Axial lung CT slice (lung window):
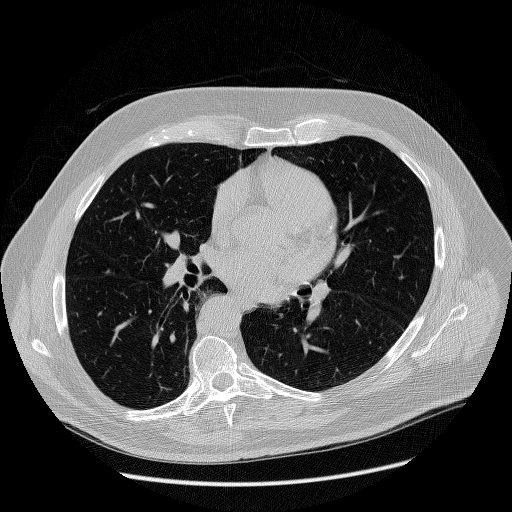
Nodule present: no